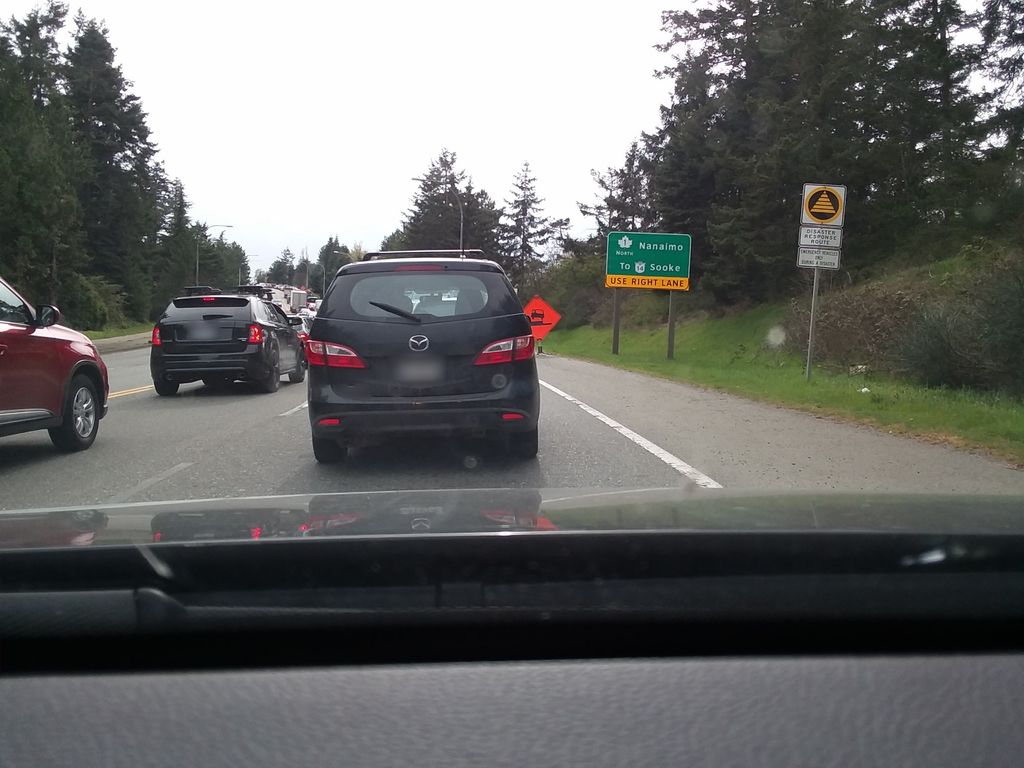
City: victoria